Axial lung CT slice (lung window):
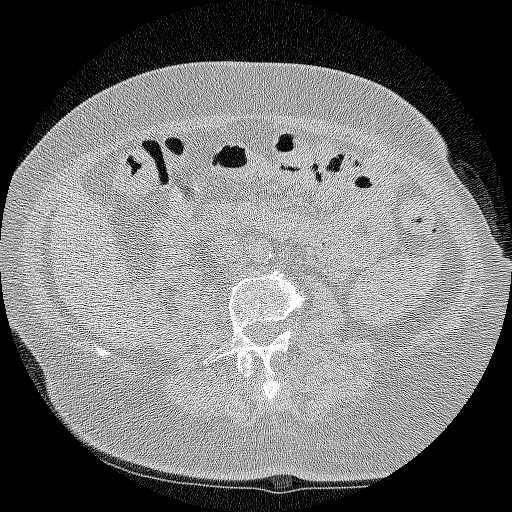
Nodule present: no